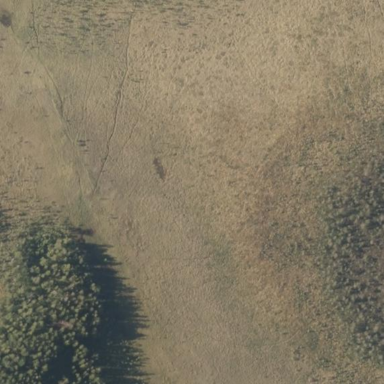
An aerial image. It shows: Bog wetland area.